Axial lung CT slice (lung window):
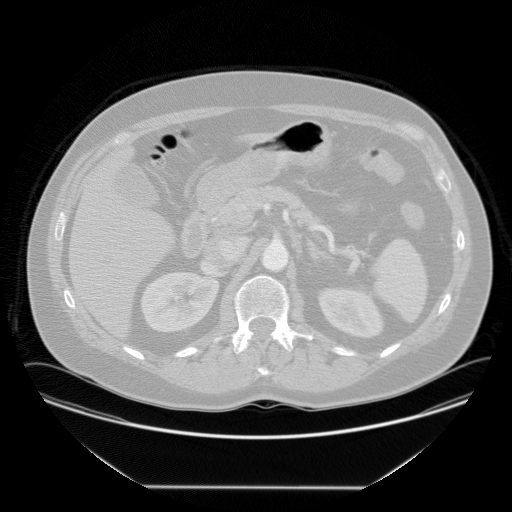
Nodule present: no